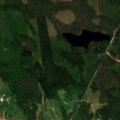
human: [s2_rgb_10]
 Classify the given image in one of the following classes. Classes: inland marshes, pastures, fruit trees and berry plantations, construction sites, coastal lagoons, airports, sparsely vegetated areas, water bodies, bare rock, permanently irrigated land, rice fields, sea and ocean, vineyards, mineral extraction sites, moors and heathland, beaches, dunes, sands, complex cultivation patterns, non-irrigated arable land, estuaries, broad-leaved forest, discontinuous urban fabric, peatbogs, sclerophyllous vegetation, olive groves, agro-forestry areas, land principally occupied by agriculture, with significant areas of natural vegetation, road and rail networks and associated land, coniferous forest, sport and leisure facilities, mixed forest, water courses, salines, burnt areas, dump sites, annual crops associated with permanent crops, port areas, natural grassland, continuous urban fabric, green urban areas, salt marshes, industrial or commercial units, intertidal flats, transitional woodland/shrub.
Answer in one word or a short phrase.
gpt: coniferous forest, mixed forest, transitional woodland/shrub